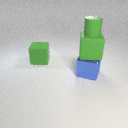
small green rubber cylinder above large green rubber cube